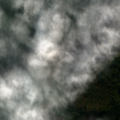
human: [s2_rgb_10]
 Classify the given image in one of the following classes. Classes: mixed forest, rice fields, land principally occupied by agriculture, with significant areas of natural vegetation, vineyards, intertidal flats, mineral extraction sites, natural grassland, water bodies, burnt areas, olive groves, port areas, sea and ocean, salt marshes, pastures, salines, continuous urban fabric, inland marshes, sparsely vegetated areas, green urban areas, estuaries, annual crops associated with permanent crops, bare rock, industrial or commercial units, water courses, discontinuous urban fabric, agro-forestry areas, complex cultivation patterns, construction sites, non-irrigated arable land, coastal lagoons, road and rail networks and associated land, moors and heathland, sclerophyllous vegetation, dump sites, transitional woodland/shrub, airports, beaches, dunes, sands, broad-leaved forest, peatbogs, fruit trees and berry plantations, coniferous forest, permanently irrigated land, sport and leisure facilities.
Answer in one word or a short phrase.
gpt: complex cultivation patterns, land principally occupied by agriculture, with significant areas of natural vegetation, broad-leaved forest